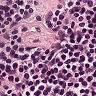
Metastatic tissue present: no